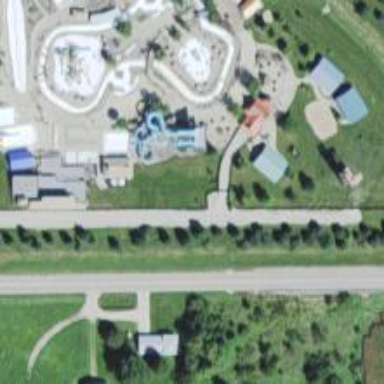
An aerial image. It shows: Water slide attraction.